Interaction volume radius: 10 \u00c5
Interaction volume height: 25 \u00c5
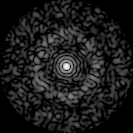
Disorder parameter: 0.8277